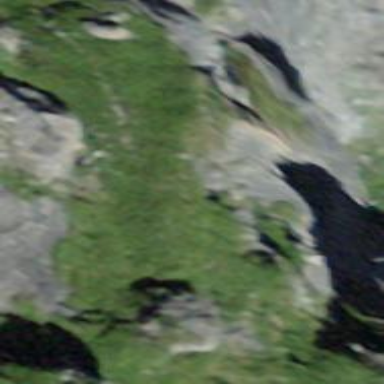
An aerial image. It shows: Natural cliff.